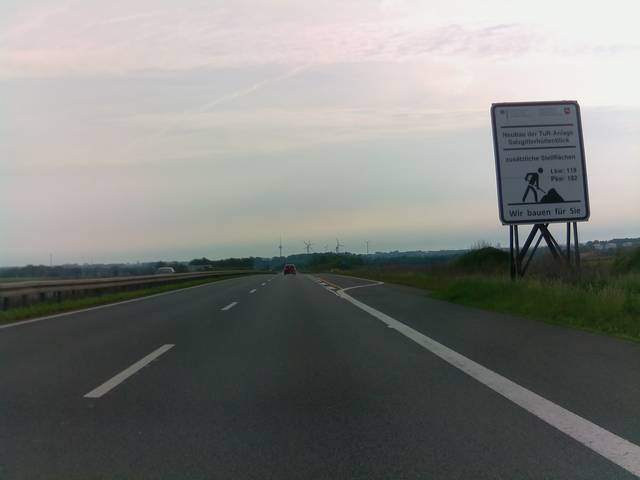
Region: Germany
Coordinates: 52.187, 10.391